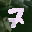
Label: 7